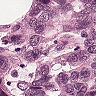
Metastatic tissue present: yes